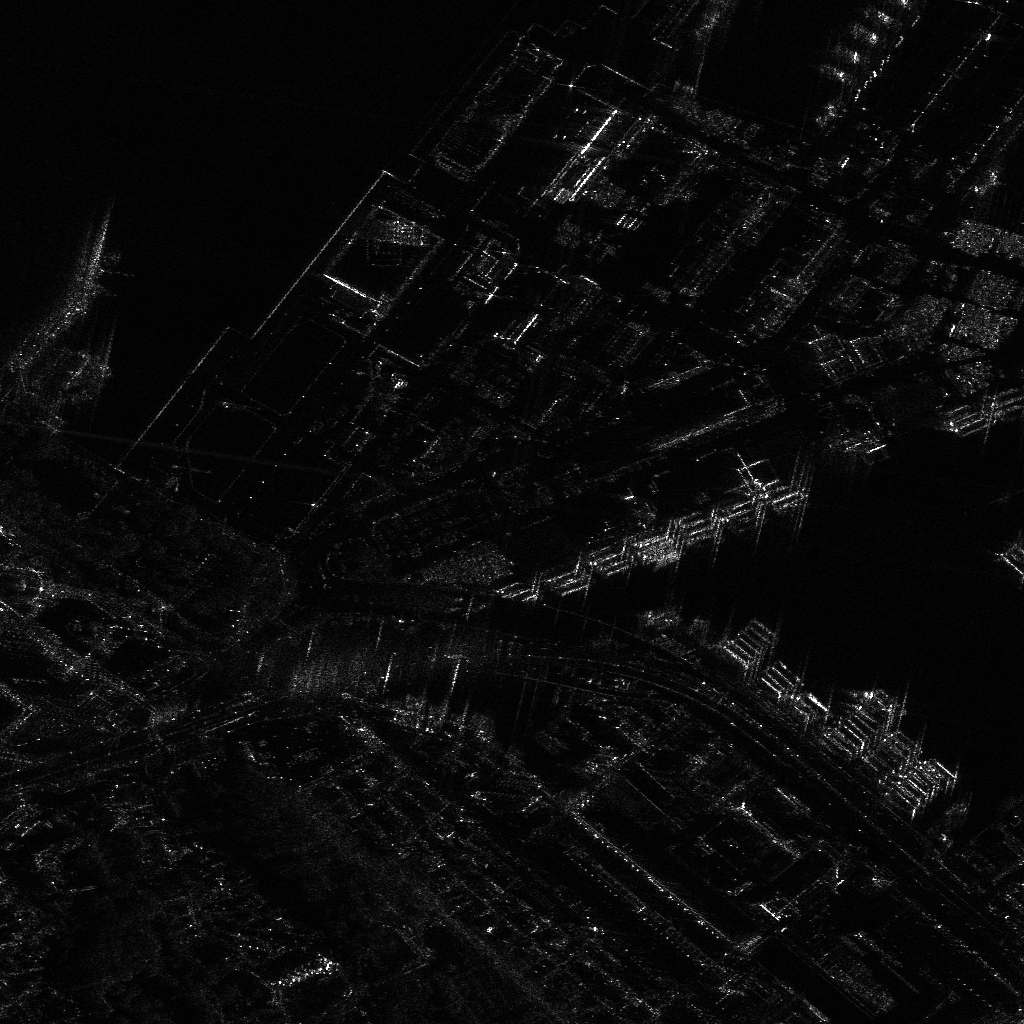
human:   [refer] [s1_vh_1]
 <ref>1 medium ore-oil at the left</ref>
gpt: <box>[[4, 22, 8, 38, 34]]</box>

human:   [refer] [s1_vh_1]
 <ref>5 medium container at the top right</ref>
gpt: <box>[[79, 6, 83, 7, 27], [81, 4, 84, 5, 27], [82, 2, 85, 3, 27], [84, 0, 87, 2, 27], [95, 15, 97, 19, 32]]</box>

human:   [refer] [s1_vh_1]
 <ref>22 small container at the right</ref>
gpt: <box>[[97, 37, 98, 40, 67], [83, 41, 84, 44, 69], [93, 38, 94, 42, 67], [93, 39, 94, 42, 67], [94, 39, 95, 43, 67], [84, 41, 85, 44, 68], [97, 54, 101, 54, 39], [96, 54, 100, 55, 39], [97, 38, 98, 41, 67], [72, 60, 76, 61, 39], [72, 61, 75, 62, 39], [72, 62, 75, 63, 39], [75, 65, 78, 65, 39], [74, 65, 78, 66, 39], [77, 68, 81, 68, 39], [71, 62, 75, 63, 39], [70, 63, 74, 63, 39], [82, 69, 86, 69, 39], [76, 46, 77, 50, 67], [75, 45, 76, 49, 67], [70, 47, 71, 51, 67], [71, 48, 71, 51, 67]]</box>

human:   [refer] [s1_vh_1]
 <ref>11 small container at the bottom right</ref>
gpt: <box>[[82, 69, 85, 70, 39], [81, 70, 85, 71, 39], [81, 70, 84, 71, 39], [80, 71, 84, 72, 39], [79, 72, 83, 72, 39], [87, 71, 90, 72, 39], [86, 72, 89, 72, 39], [87, 76, 90, 76, 39], [90, 74, 93, 75, 39], [86, 76, 90, 77, 39], [86, 77, 89, 78, 39]]</box>

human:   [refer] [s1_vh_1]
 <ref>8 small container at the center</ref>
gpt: <box>[[67, 50, 68, 53, 67], [54, 54, 55, 57, 67], [58, 52, 59, 55, 67], [59, 53, 60, 56, 67], [59, 53, 60, 57, 67], [55, 55, 55, 59, 67], [54, 54, 55, 58, 67], [50, 56, 51, 59, 67]]</box>